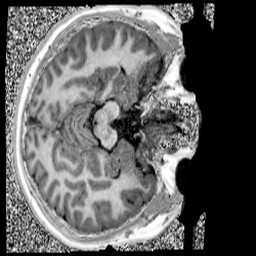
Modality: UNIT1
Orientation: axial
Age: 11
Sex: male
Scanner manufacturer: siemens
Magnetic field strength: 3 T
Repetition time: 4 s
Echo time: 0.00299 s